Interaction volume radius: 5 \u00c5
Interaction volume height: 10 \u00c5
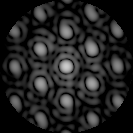
Disorder parameter: 0.2382